Question: I have the following workflow:
-
The url should be: www.domain/#hotels
-
The url should be www.domain/#hotels/MyName
-
The UI changes and the Reservations tab is the active content
The url should be www.domain/#hotels/MyName/Reservations/20/10/2014 (which is 20/10/2014 in the image)
-
The url should be www.domain/#hotels/MyName/Reservations/21/10/2014
Can angular ui router display the last url which means the full state including Hotels?

The sample here from angular ui router just shows nested routing but something for my case which I would name parallel and nested routing:
<URL>
When you ask yourself what is so cool about having the current hote/name in the url then just think of bookmarking it :) something like #hotels/MyName/Reservation/Today
If this would be bookmarked everyday I click on the bookmarked link and in my code I parse for "Today" and translate it to the current date that when I have a quick entry point.
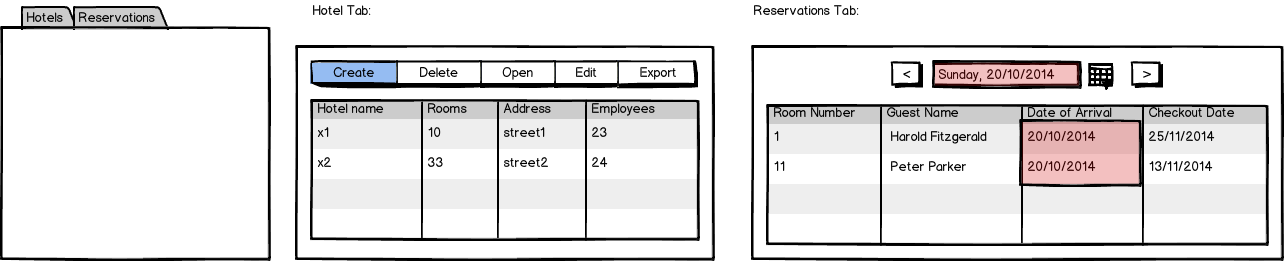
Answer: I think this is along the lines of what you're after:
<URL>